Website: crate-barrel
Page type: newsletter-management
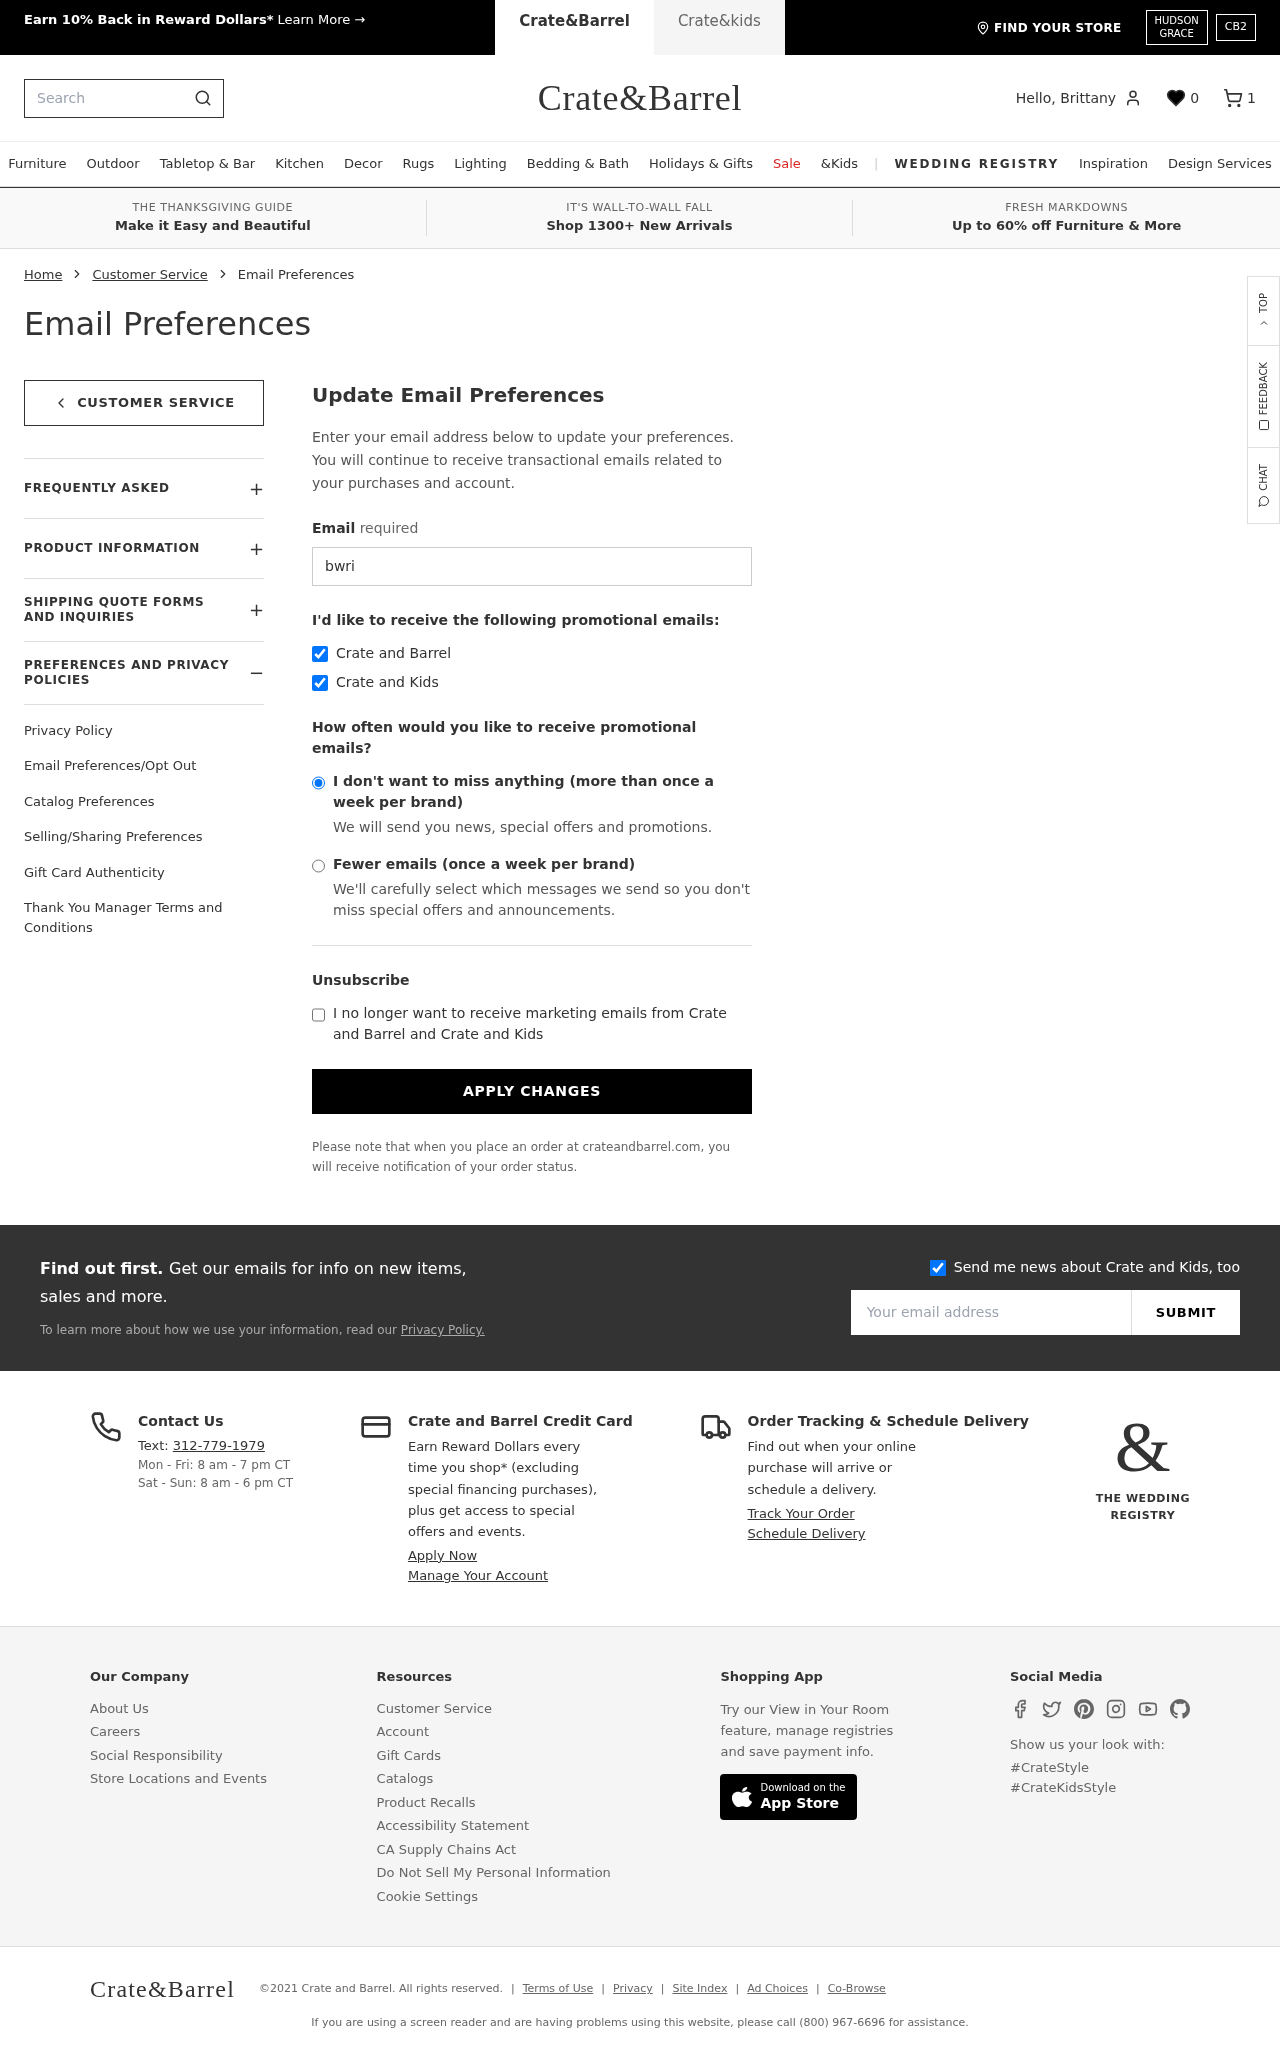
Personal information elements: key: PII_EMAIL
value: bwright@yahoo.com
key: PII_FIRSTNAME
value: Brittany
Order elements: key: ORDER_NUM_ITEMS
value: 1
Search elements: key: HEADER_SEARCH
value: Search
Other elements: key: FAVORITES_COUNT
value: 0